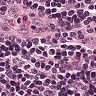
Metastatic tissue present: no